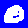
Digit: 0